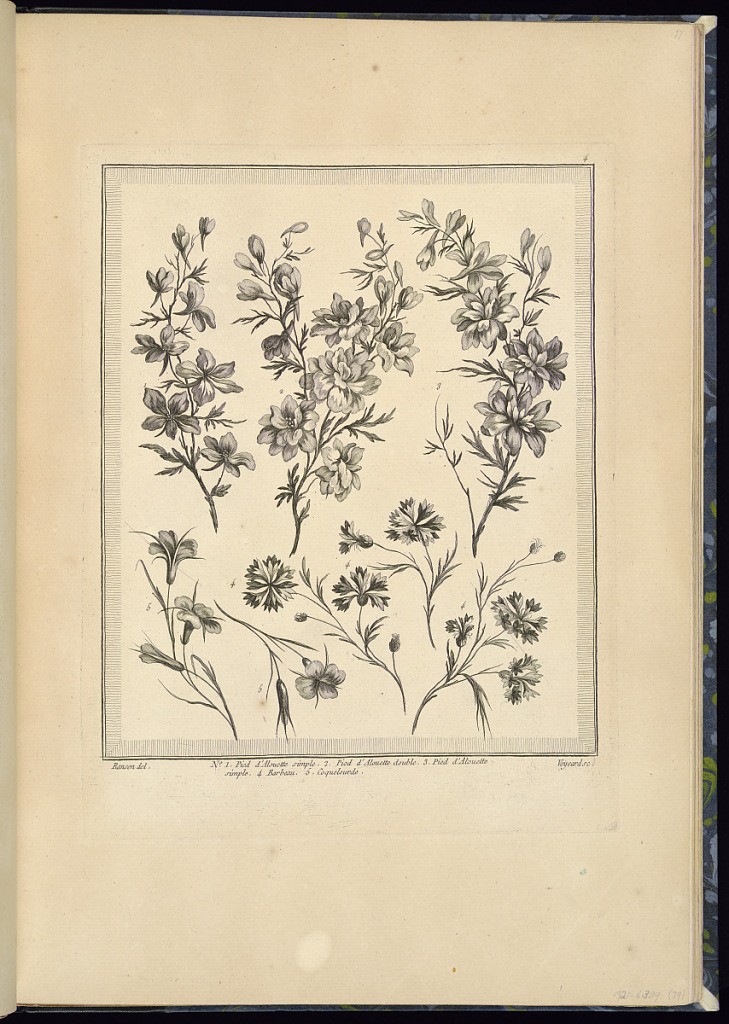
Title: Designs for Flowers: Single Foot of Larkspur, Double Larkspur, Larkspur, Cornflower, Pasque-Flower
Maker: Pierre Ranson, French, 1736–1786
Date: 1778
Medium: Etching on laid paper
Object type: Print
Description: Designs for flowers with their leaves, numbered with a legend below: single foot of larkspur, double larkspur, larkspur, cornflower, and pasque-flower. The plate is numbered and signed.